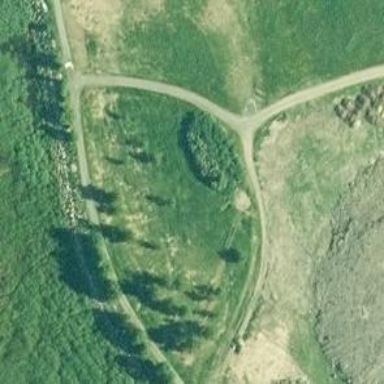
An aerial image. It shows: Disc golf hole.